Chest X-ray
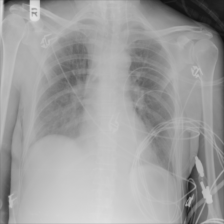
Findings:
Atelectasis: negative
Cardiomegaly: negative
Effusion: negative
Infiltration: negative
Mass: negative
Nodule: negative
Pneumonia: negative
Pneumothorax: negative
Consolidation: negative
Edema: negative
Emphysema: negative
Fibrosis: negative
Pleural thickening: negative
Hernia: negative